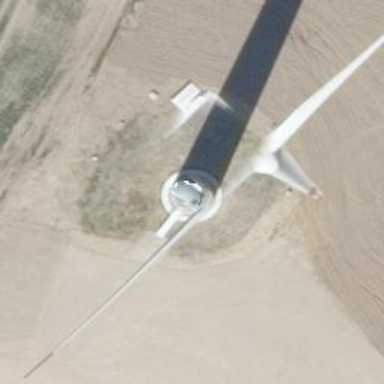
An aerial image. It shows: Wind generator powered by wind turbines of horizontal axis type. It is manufactured by Vestas.